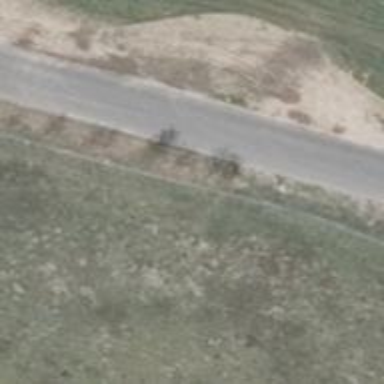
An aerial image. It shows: Unclassified road with asphalt surface.